Interaction volume radius: 5 \u00c5
Interaction volume height: 20 \u00c5
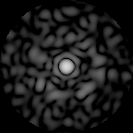
Disorder parameter: 0.8589